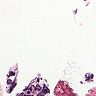
Metastatic tissue present: no